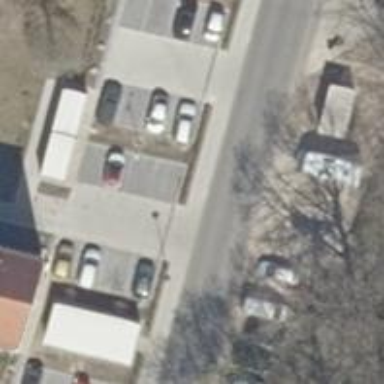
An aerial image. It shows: Parking aisle designated as service road.